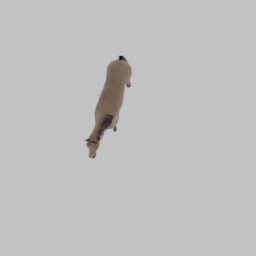
Label: animals